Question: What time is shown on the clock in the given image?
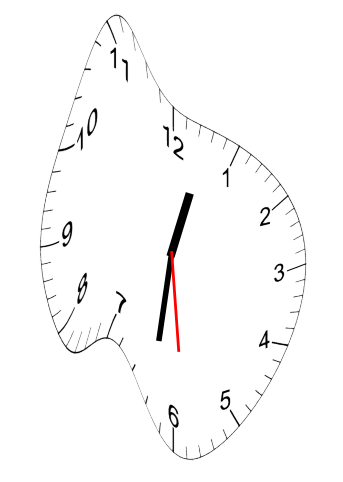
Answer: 12:31:29